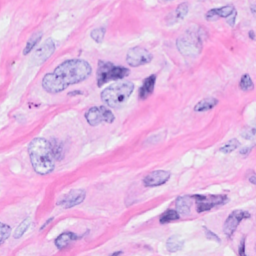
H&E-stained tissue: Breast